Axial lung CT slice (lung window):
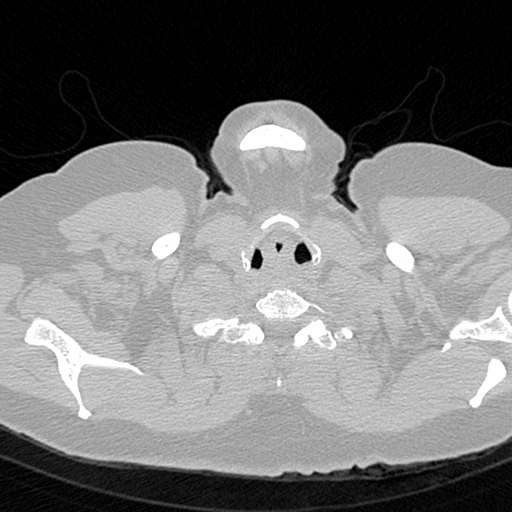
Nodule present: no